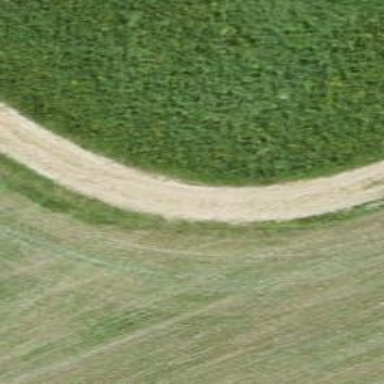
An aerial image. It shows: Gravel track with grade 3 tracktype.